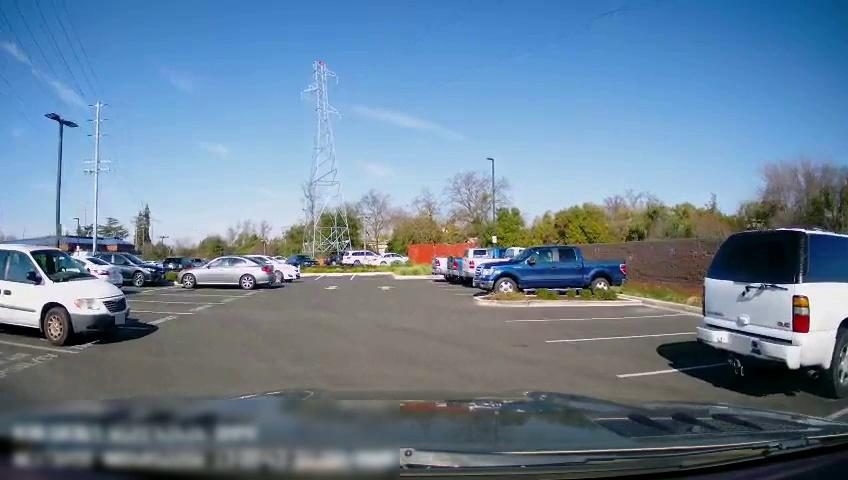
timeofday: Day
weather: Sunny
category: Drivable Space
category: Vehicles | Truck
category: Vehicles | Truck
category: Vehicles | SUV
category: Vehicles | Truck
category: Vehicles | Truck
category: Vehicles | SUV
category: Vehicles | SUV
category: Vehicles | Car
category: Vehicles | Car
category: Vehicles | SUV
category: Vehicles | Car
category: Vehicles | Car
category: Vehicles | Car
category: Vehicles | SUV
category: Vehicles | Car
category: Vehicles | Car